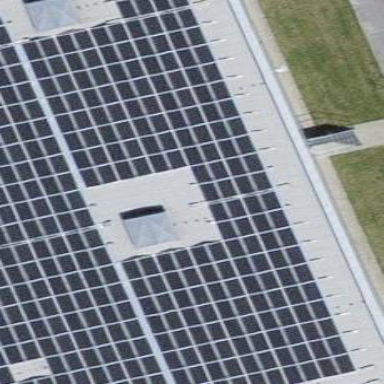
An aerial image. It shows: Solar power generator.